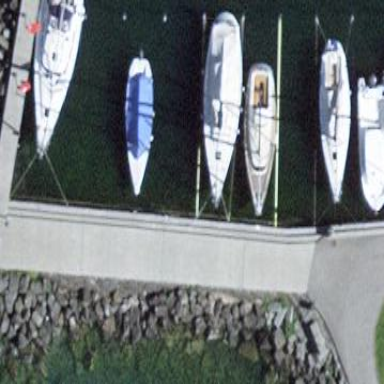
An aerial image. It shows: Man-made pier.